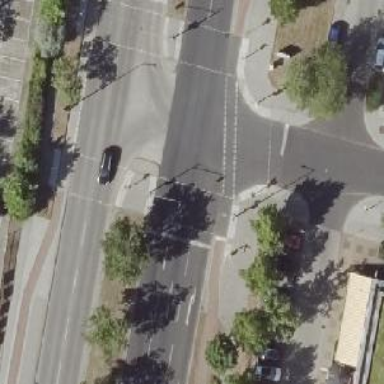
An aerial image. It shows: Road with traffic signals for signaling.